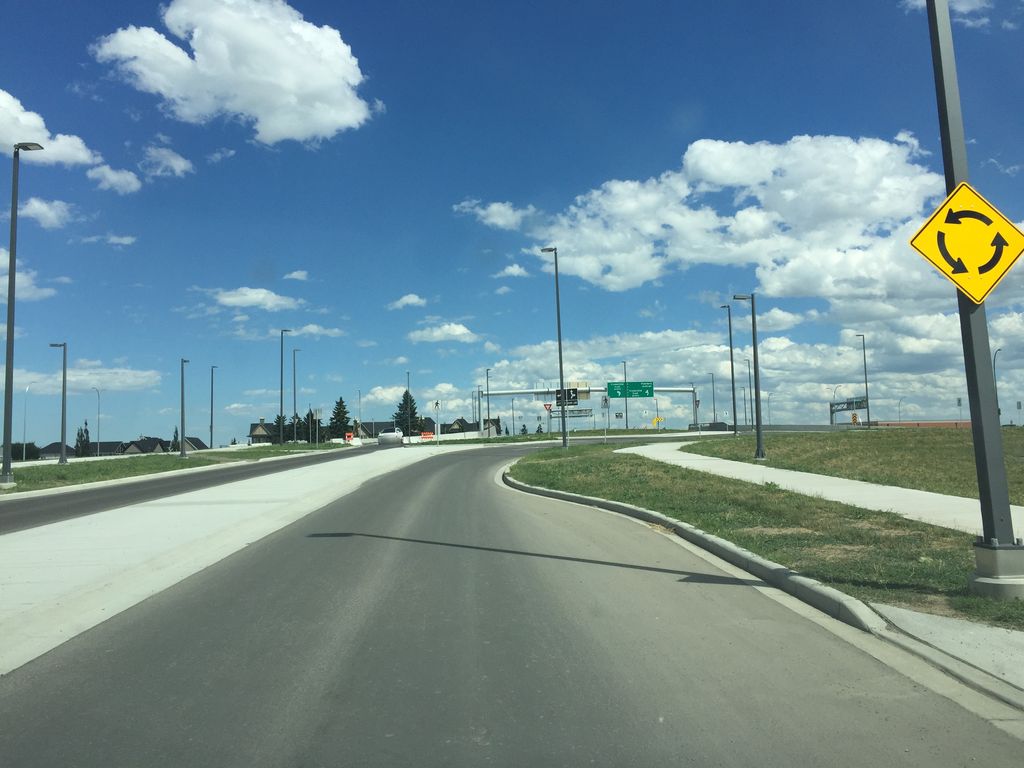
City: calgary